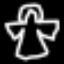
Label: angel